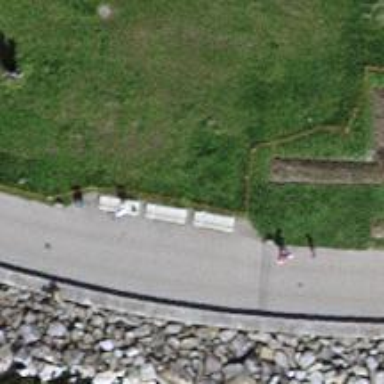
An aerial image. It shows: White bench.